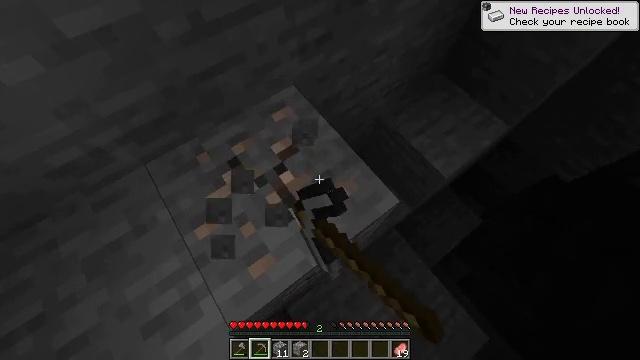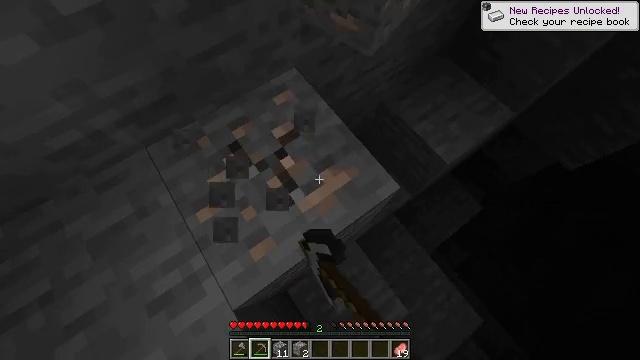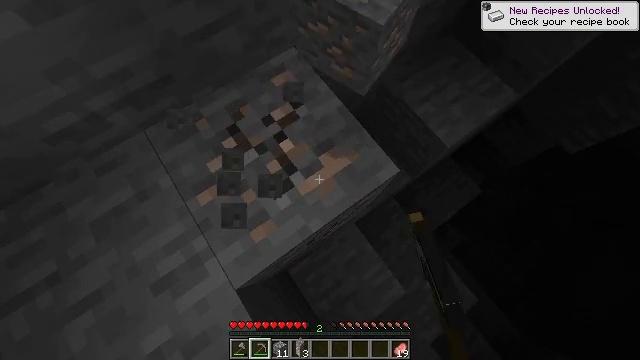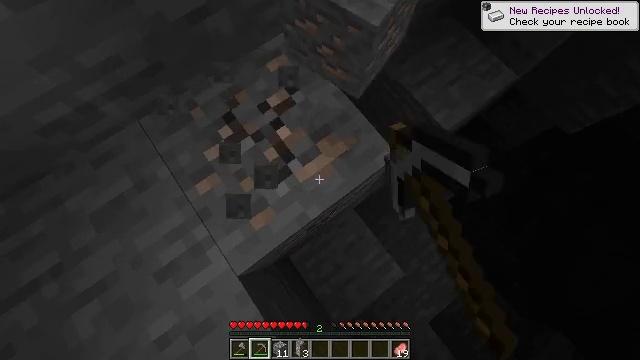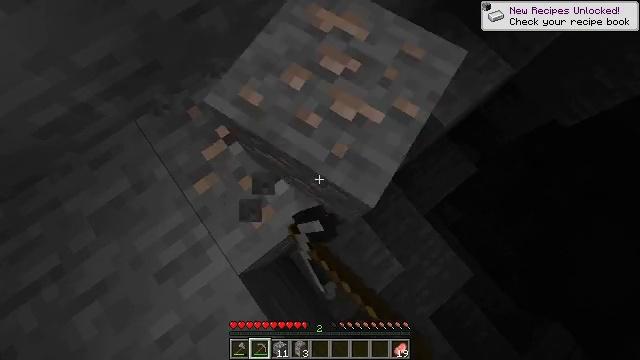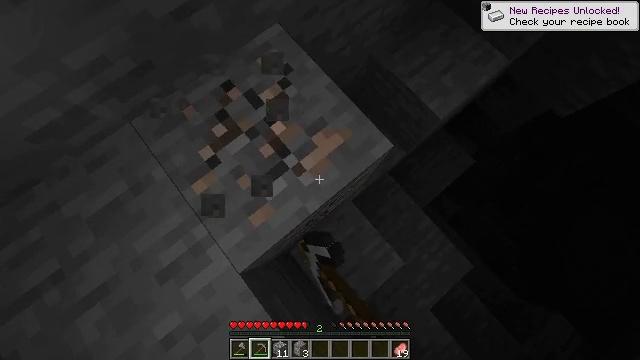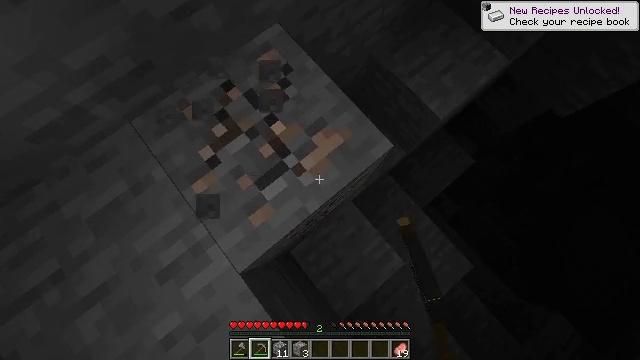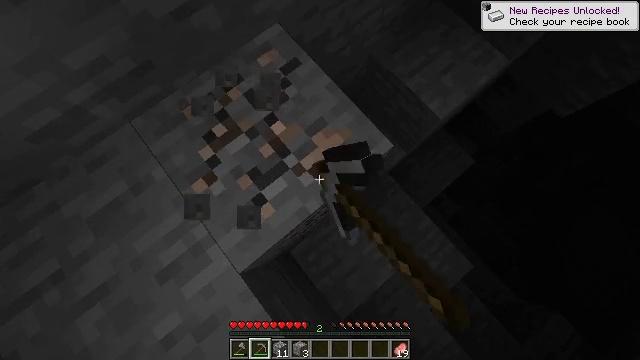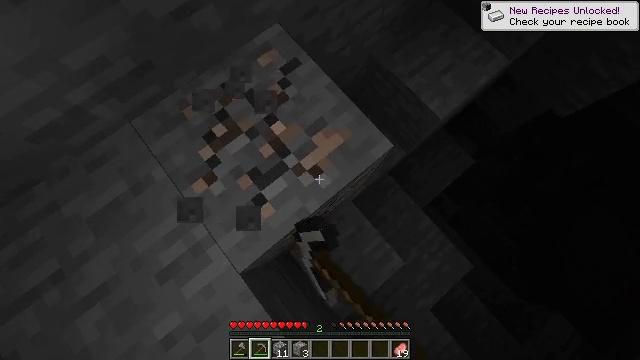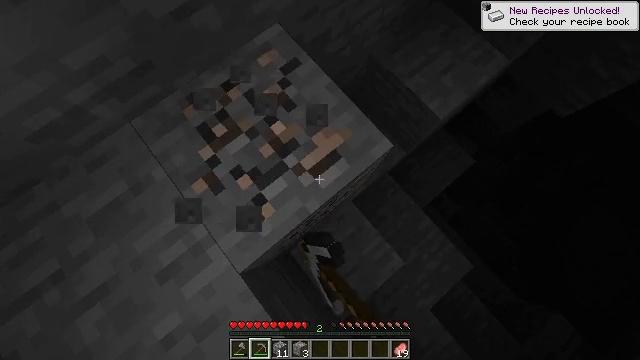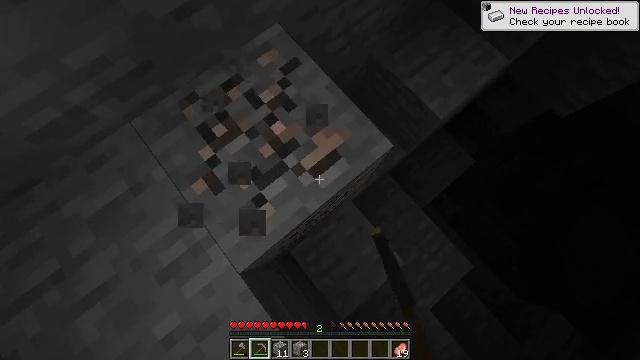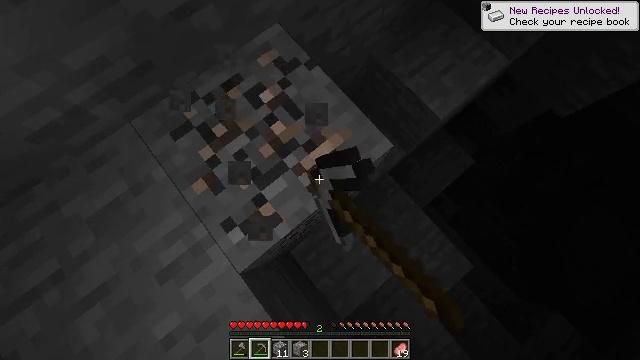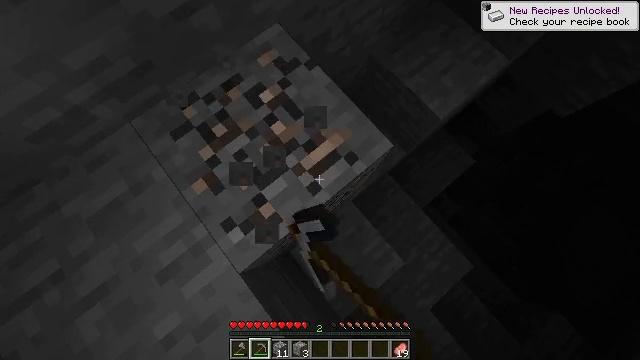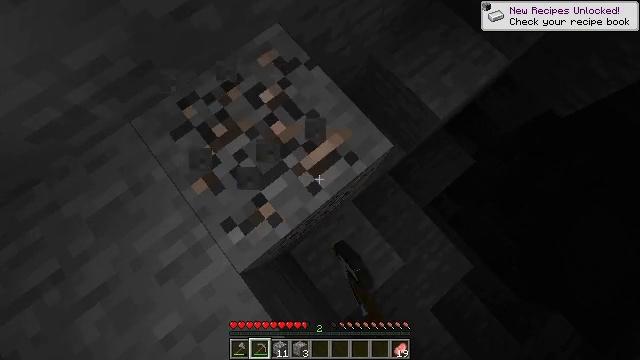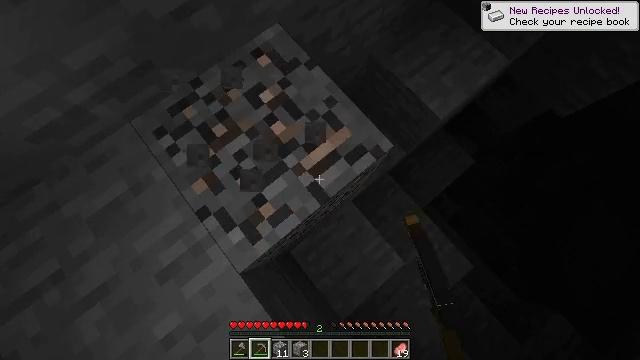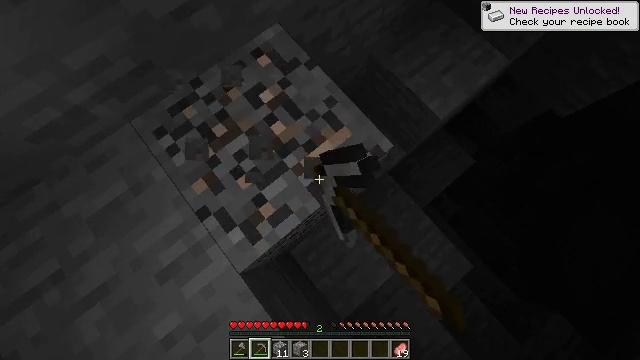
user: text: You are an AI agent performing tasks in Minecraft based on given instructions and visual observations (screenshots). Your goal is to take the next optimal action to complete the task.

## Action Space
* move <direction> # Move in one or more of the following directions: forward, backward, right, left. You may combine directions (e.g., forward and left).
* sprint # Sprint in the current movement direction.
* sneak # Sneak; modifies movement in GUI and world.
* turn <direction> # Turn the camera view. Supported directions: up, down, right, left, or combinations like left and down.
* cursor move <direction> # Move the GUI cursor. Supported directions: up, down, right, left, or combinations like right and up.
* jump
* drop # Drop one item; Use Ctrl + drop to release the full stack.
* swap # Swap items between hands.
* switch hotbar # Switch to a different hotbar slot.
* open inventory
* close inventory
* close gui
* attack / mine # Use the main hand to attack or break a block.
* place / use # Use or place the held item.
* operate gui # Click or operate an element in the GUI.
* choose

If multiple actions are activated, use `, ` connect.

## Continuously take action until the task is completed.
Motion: motion action
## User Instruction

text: Break the iron ore with a tool.
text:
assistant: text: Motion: sneak, turn down, attack / mine
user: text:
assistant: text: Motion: sneak, turn down, attack / mine
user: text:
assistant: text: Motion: sneak, turn right and down, attack / mine
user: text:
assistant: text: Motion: sneak, turn right, attack / mine
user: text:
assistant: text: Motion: sneak, turn right, attack / mine
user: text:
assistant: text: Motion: sneak, attack / mine
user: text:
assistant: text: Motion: sneak, attack / mine
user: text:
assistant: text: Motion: sneak, attack / mine
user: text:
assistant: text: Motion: sneak, attack / mine
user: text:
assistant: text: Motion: sneak, attack / mine
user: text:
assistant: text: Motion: sneak, attack / mine
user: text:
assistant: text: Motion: sneak, attack / mine
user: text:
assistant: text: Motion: sneak, attack / mine
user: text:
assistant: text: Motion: sneak, attack / mine
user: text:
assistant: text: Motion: sneak, attack / mine
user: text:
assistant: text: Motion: sneak, attack / mine
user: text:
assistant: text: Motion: sneak, attack / mine
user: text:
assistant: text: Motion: sneak, attack / mine
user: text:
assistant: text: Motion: sneak, attack / mine
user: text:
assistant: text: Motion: sneak, attack / mine
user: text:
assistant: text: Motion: sneak, attack / mine